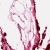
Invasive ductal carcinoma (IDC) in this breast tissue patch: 0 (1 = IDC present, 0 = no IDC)